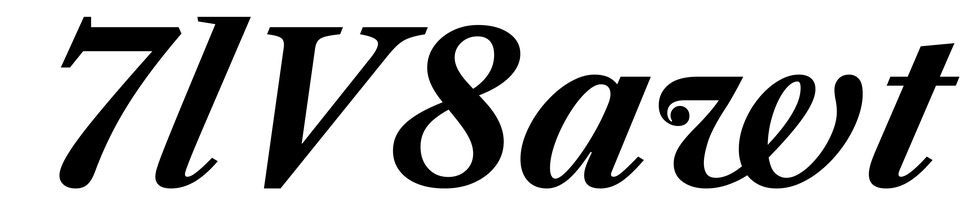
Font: LibreCaslonText-Italic_Bold_Italic